Question: I'm trying to post a SWF file on my Facebook profile.
The problem is that when the user clicks on the link he is getting transferred to the website where the SWF is hosted.
What I want is for the Flash to open inside Facebook like it does with videos.
The metatags I'm using are as follow:
'''
<meta property="fb:app_id" content="" />
<meta property="og:type" content="video.movie" />
<meta property="og:url" content="" />
<meta property="og:title" content="Title" />
<meta property="og:image" content="ImgUrl" />
<meta property="og:description" content="Mini Description" />
<meta property="og:site_name" content="Sitename" />
<meta property="og:video:height" content="476" />
<meta property="og:video:width" content="600" />
<meta property="og:video:type" content="application/x-shockwave-flash" />
<meta property="og:video" content="Flash Url http" />
<meta property="og:video:secure_url" content="Flash Url https" />
'''
After using https protocol the thumbnail on Facebook has the PLAY icon on it like it does with videos but when user clicks it, he is prompt to download the file.

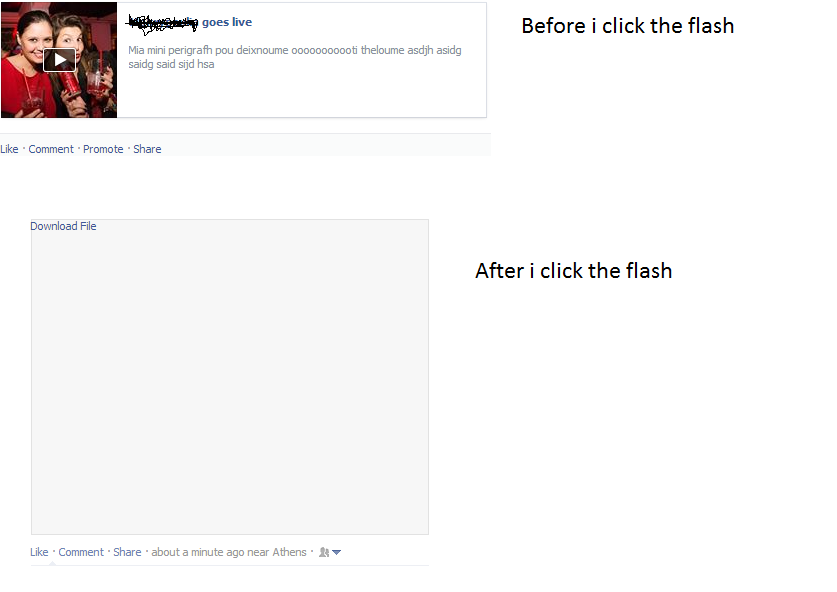
Answer: You should add handler=fbplayer as a querystring in your https-secure url meta tag
eg flash.swf?handler=fbplayer